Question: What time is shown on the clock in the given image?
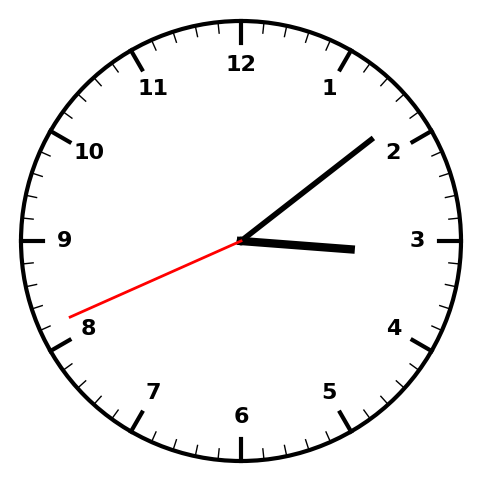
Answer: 03:08:41